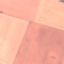
Land use / land cover: AnnualCrop